Interaction volume radius: 5 \u00c5
Interaction volume height: 35 \u00c5
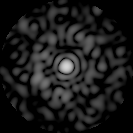
Disorder parameter: 0.8421